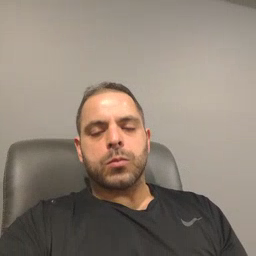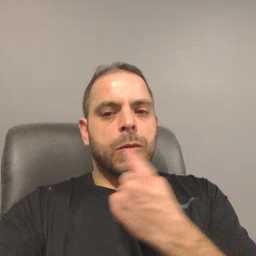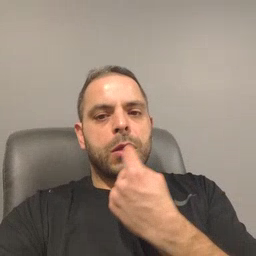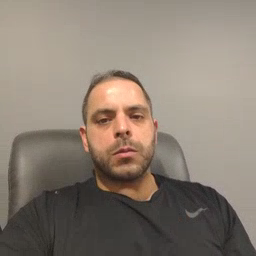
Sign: mouth